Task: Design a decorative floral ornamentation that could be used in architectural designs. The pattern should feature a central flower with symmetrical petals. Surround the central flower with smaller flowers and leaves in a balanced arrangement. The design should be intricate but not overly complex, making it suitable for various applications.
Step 1175:
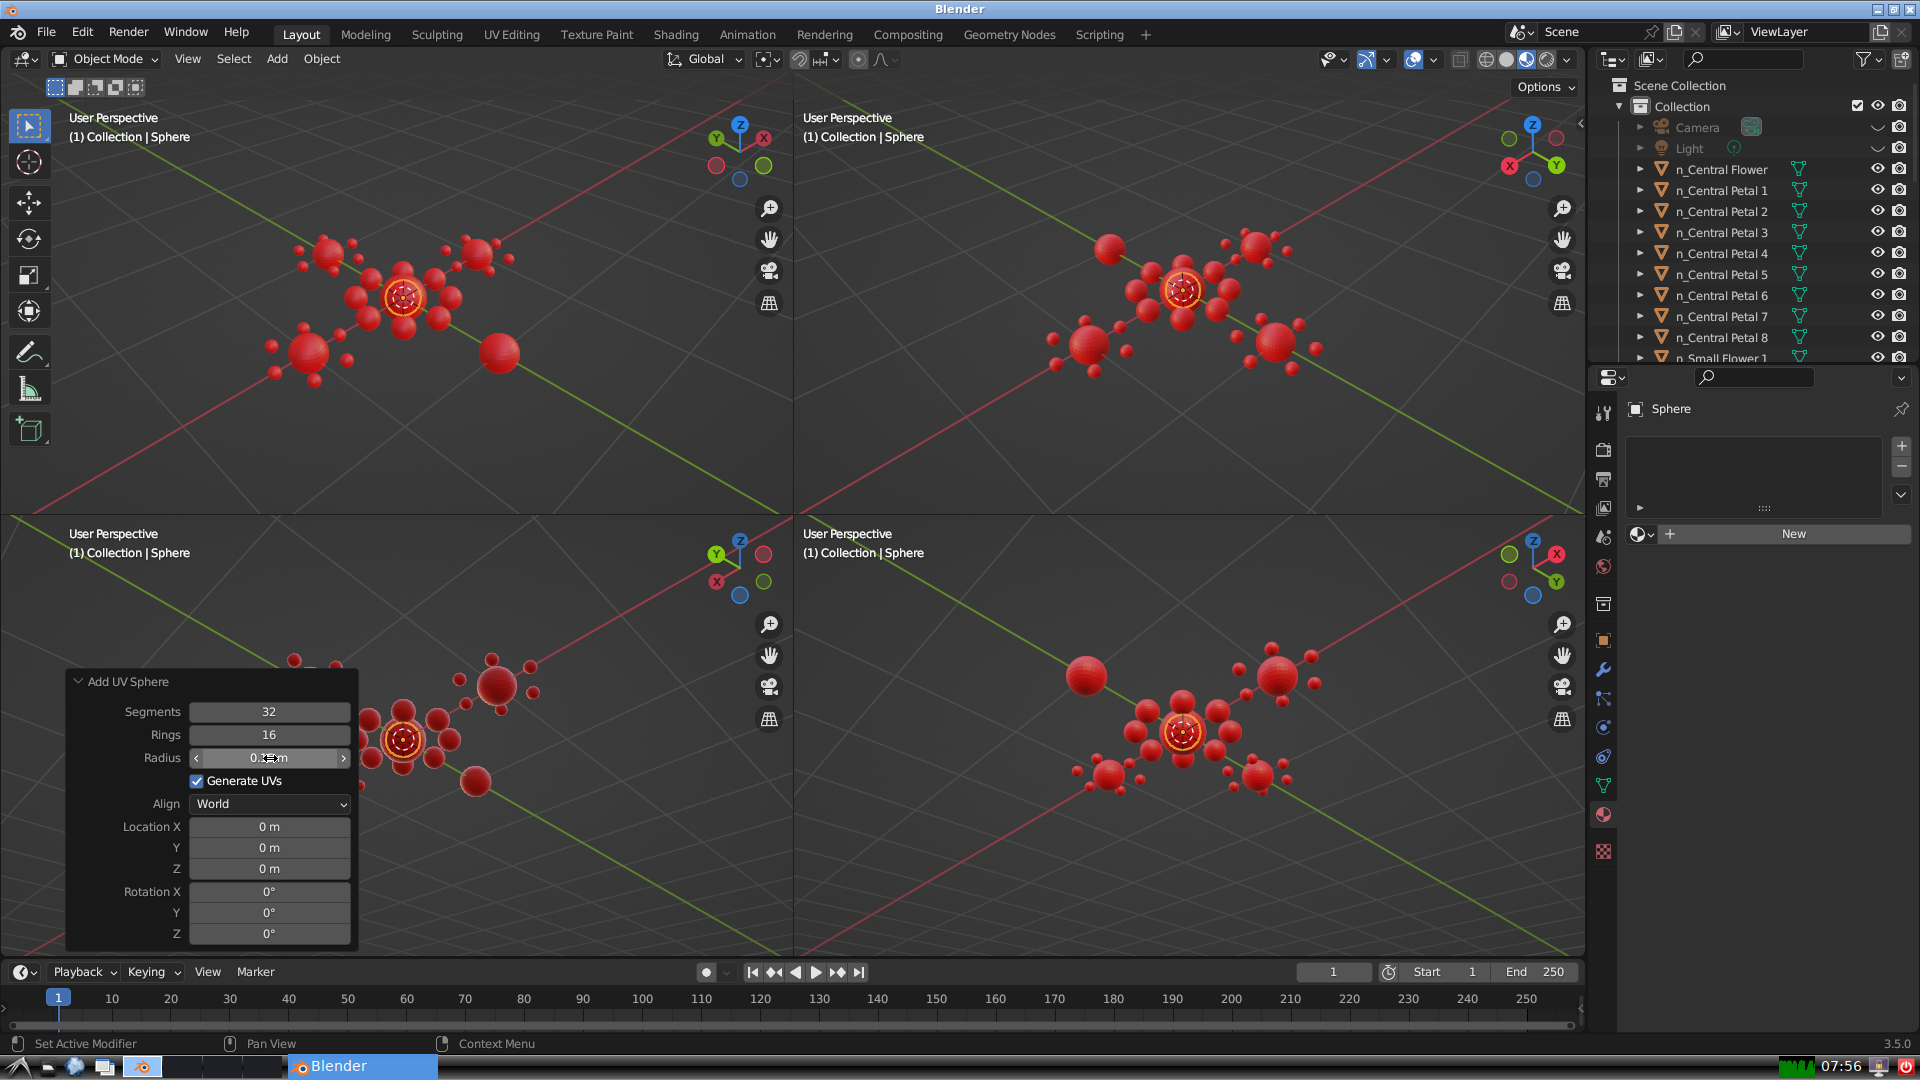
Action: click: no